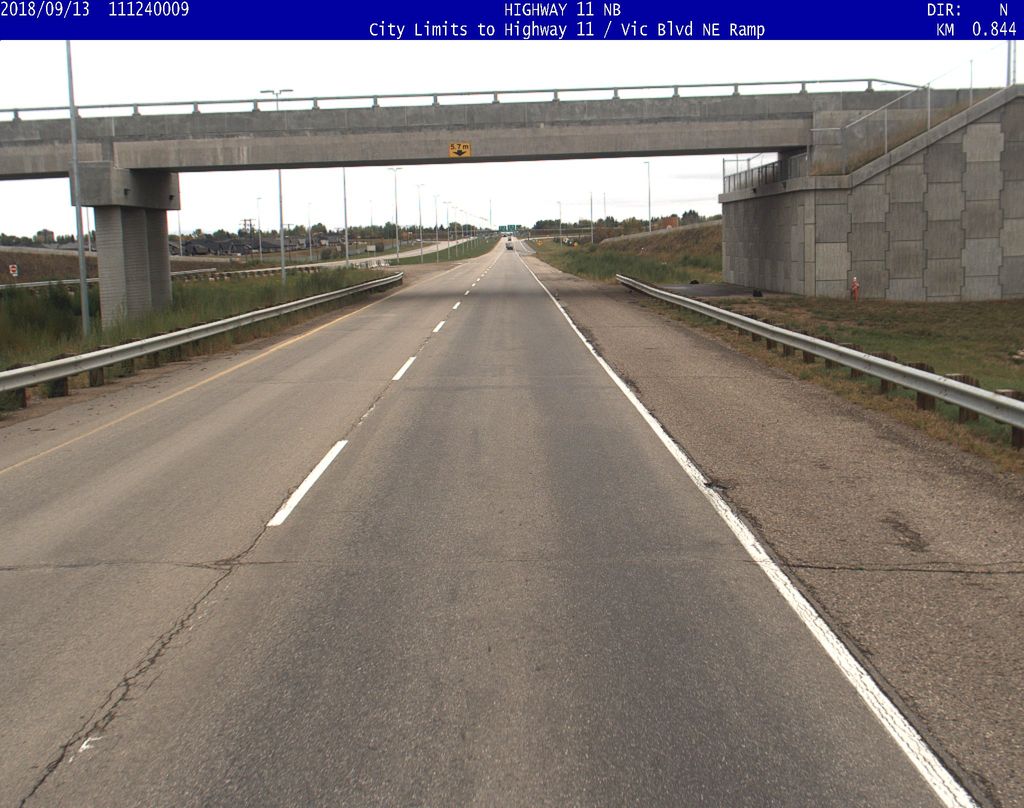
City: saskatoon